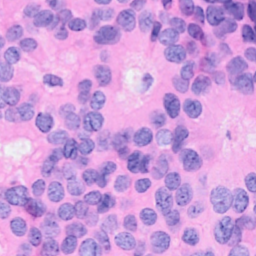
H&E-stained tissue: Breast